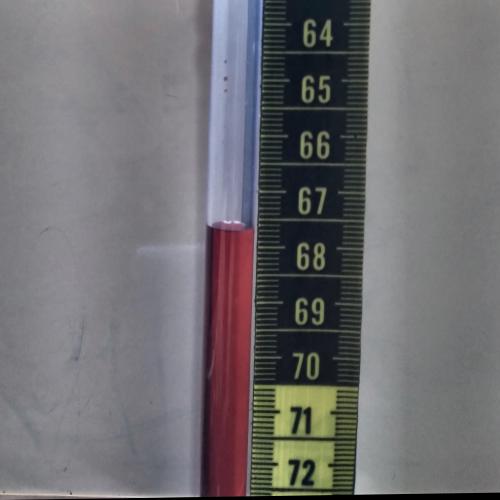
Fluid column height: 67.7 cm